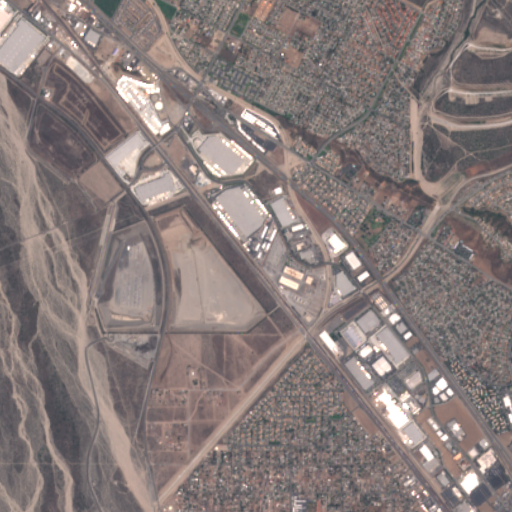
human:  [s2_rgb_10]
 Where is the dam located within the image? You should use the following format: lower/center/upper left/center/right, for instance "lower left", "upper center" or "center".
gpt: The dam is located in the upper right of the image.
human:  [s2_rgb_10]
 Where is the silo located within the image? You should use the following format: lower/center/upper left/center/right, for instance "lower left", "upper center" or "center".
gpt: The silo is located in the upper left of the image.
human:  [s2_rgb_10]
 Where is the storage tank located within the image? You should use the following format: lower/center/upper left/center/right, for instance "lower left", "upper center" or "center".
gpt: The storage tank is located in the lower left of the image.
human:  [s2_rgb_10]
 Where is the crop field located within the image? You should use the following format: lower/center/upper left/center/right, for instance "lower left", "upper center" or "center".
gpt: There is no crop field in the image.